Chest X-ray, AP view. Patient: 22 years old, sex F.
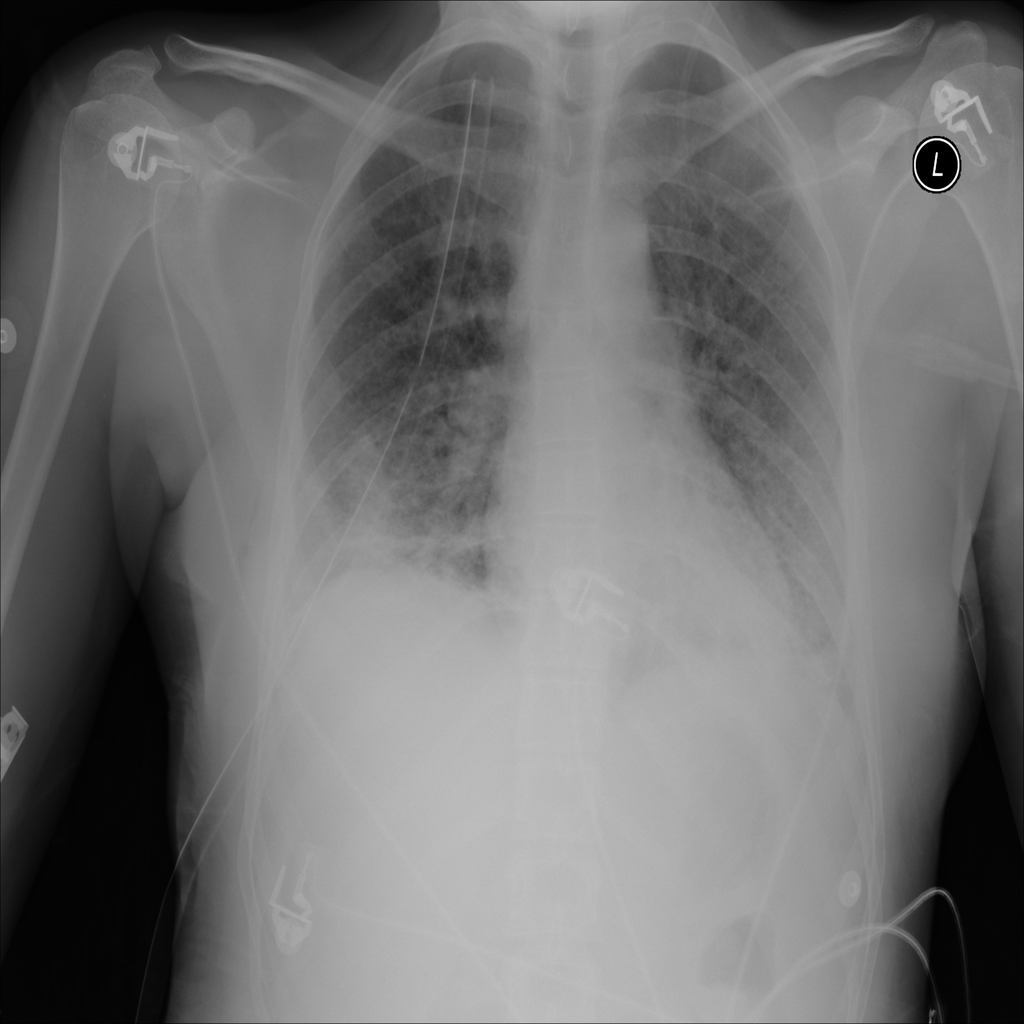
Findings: Atelectasis, Emphysema